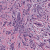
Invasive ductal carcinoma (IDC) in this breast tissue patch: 1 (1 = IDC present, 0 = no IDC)